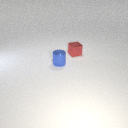
small blue metal cylinder in front of small red metal cube